Question: I have a query that will result in a customer bill being created on our SSRS 2008 R2 server. The SQL Server instance is also 2008 R2. The query is large and I don't want to post the entire thing for security reasons, etc.
What I need to do with the example data below, is to remove the two rows with 73.19 and -73.19 from the result set. So, if two rows have the same absolute value in the LineBalance column and their sum is 0 AND if they have the same value in the REF1 column, the should be removed from the result set. The line with REF1 = 14598 and a line balance of 281.47 should still be returned in the result set and the other two rows below with REF1 = 14598 should not be returned.
The point of this is to "hide" accounting errors and their correction from the customer. by "hide" I mean, not show it on the bill they get in the mail. What happened here is the customer was mistakenly billed 73.19 when they should have been billed 281.47. So, our AR dept. returned 73.19 to their account and charged them the correct amount of 281.47. As you can see they all have the same REF1 value.

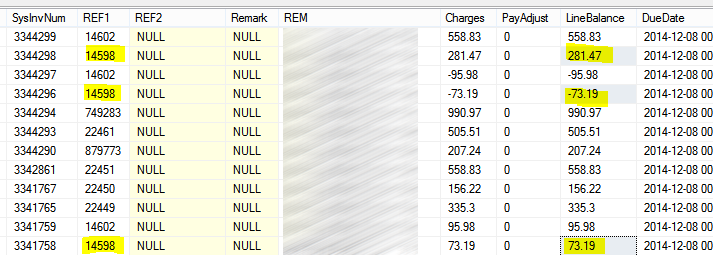
Answer: Most AR/billing systems treat "credit memos" (the negative amount) similar to cash, in which case the -73.19 would get applied to the 73.19 'LineBalance' the same as if the customer had paid that amount, resulting in a $0 balance.
Do you handle cash receipts and applications in this sytem? If so, you may be able to pull data from those cash application tables to show the tie between SysInvNum <PHONE> and <PHONE>.
I'm assuming that 'PayAdjust' column is used to reduce the balance after a customer has paid, and that LineBalance is a calculated column that is 'Charges + PayAdjust'.
Most of the time when this occurs, the AR department would be responsible for applying the credit memo to an open invoice, so that the 'PayAdjust' column would net $0 between the 2 rows, and this would cause the 'LineBalance' to also be $0 on each of the 2 rows. It may just be a training issue for the system that is being used.
This would cause the 3 rows in question to look like this, so you don't have an issue, you would just exclude the rows by adding 'where LineBalance <> 0' to your query since the AR department (which applied the credit to begin with and so knows the answer to this question) explicitly stated which 'LineBalance' the credit applies to:
'''
SysInvNum REF1 Charges PayAdjust LineBalance
----------- ----------- --------------------- --------------------- ---------------------
<PHONE> 14598 281.47 0.00 281.47
<PHONE> 14598 -73.19 73.19 0.00
<PHONE> 14598 73.19 -73.19 0.00
'''
Without having this data from Option 1 or 2, you have make many assumptions and run the risk of inadvertently hiding the wrong rows.
That being said, here is a query that attempts to do what you are asking, but I would highly recommend checking with the AR dept to see if they can update "PayAdjust" for these records instead.
I added several test cases of scenarios that could cause issues, but this may not cover all the bases.
This query will only hide rows where one distinct matching negative value is found for a positive value, for the same REF1 and same DueDate. It also makes sure that the original Charge invoice ID is prior to the credit since it can be assumed that a credit would not occur prior to the actual charge (Test case 6 shows both rows still because the credit has an SysInvNum that occurred before the charge). If more than once match is found per 'REF1, DueDate, and LineBalance', then it will not hide the corresponding charge and credit lines (test cases 2 & 4). Test case 3 sums in total to 0, but it still shows all 3 rows because the LineBalance values do not match exactly. These are all assumptions that I made to handle edge cases, so they can be adjusted as needed.
'''
CREATE TABLE #SysInvTable (SysInvNum int not null primary key, REF1 int, Charges money, PayAdjust money, LineBalance as Charges + PayAdjust, DueDate date, REF2 int, Remark varchar(50), REM varchar(50));
INSERT INTO #SysInvTable(SysInvNum, REF1, Charges, PayAdjust, DueDate, Remark)
VALUES
--.....................................
--Your test case
(<PHONE>, 14598, 281.47, 0, '2014-12-08','Your original test case. This one should stay.')
, (<PHONE>, 14598, -73.19, 0, '2014-12-08',null)
, (<PHONE>, 14598, 73.19, 0, '2014-12-08',null)
--.....................................
--Test case 2: How do you match these up?
, (2001, 2, 73.19, 0, '2015-01-06','Charge 2.1')
, (2002, 2, 73.19, 0, '2015-01-06','Charge 2.2')
, (2003, 2, 73.19, 0, '2015-01-06','Charge 2.3')
, (2004, 2, -73.19, 0, '2015-01-06','Credit for charge 2.3')
, (2005, 2, -73.19, 0, '2015-01-06','Credit for charge 2.1')
--.....................................
--Test case 3
, (3001, 3, 73.19, 0, '2015-01-06','Charge 3.1')
, (3002, 3, 73.19, 0, '2015-01-06','Charge 3.2')
, (3003, 3, -146.38, 0, '2015-01-06','Credit for charges 3.1 and 3.2')
--.....................................
--Test case 4: Do you hide 4001 or 4002?
, (4001, 4, 73.19, 0, '2015-01-06','Cable')
, (4002, 4, 73.19, 0, '2015-01-06','Internet')
, (4003, 4, -73.19, 0, '2015-01-06','Misc Credit')
--.....................................
--Test case 5: remove all lines except the first
, (5000, 5, 9.99, 0, '2015-01-06','Charge 5.0 (Should stay)')
, (5001, 5, 11.11, 0, '2015-01-06','Charge 5.1')
, (5002, 5, 22.22, 0, '2015-01-06','Charge 5.2')
, (5003, 5, 33.33, 0, '2015-01-06','Charge 5.3')
, (5004, 5, -11.11, 0, '2015-01-06','Credit for charge 5.1')
, (5005, 5, -33.33, 0, '2015-01-06','Credit for charge 5.3')
, (5006, 5, -22.22, 0, '2015-01-06','Credit for charge 5.2')
--.....................................
--Test case 6: credit occurs before charge, so keep both
, (6000, 6, -73.19, 0, '2015-01-06','Credit occurs before charge')
, (6001, 6, 73.19, 0, '2015-01-06','Charge 6.1')
;
SELECT i.*
FROM #SysInvTable i
WHERE i.SysInvNum not in
(
SELECT IngoreInvNum = case when c.N = 1 then max(t.SysInvNum) else min(t2.SysInvNum) end
FROM #SysInvTable t
INNER JOIN #SysInvTable t2
ON t.ref1 = t2.ref1
AND t.DueDate = t2.DueDate
CROSS APPLY (SELECT 1 AS N UNION ALL SELECT 2 as N) AS c --used to both both T and T2 SysInvNum's to exclude
WHERE 1=1
AND t.LineBalance > 0 AND t2.LineBalance < 0
AND t.SysInvNum < t2.SysInvNum --make sure the credit came in after the positive SysInvNum
AND t.LineBalance = t2.LineBalance * -1
GROUP BY t.REF1, t.DueDate, abs(t.LineBalance), c.n
HAVING Count(*) = 1
)
;
DROP TABLE #SysInvTable;
'''